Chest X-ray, AP view. Patient: 37 years old, sex F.
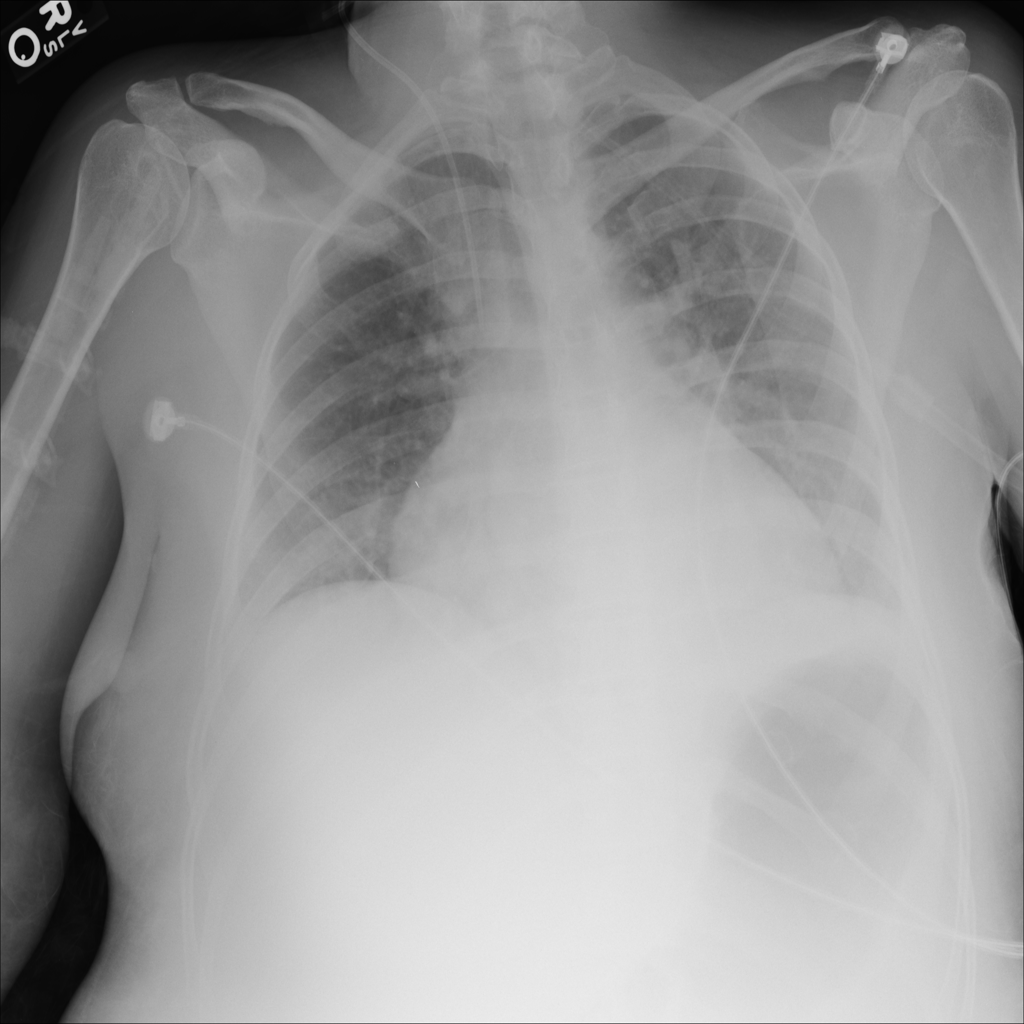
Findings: Atelectasis, Cardiomegaly